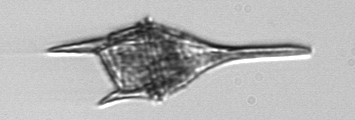
Label: Tripos_lineatus